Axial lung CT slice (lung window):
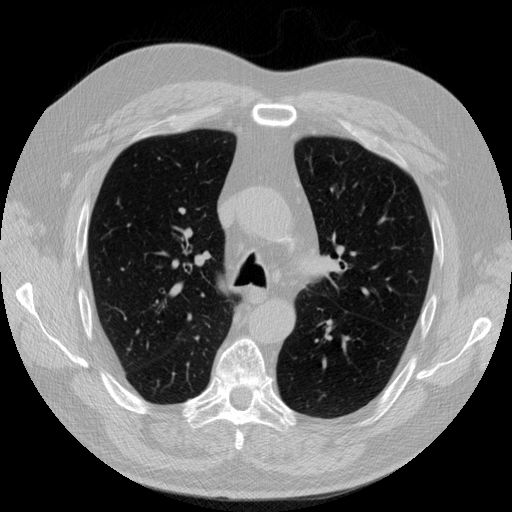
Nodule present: no